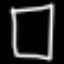
Label: square